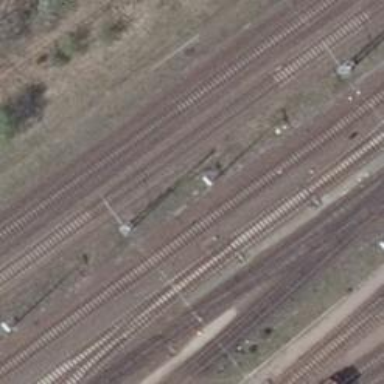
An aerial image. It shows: Railway switch.